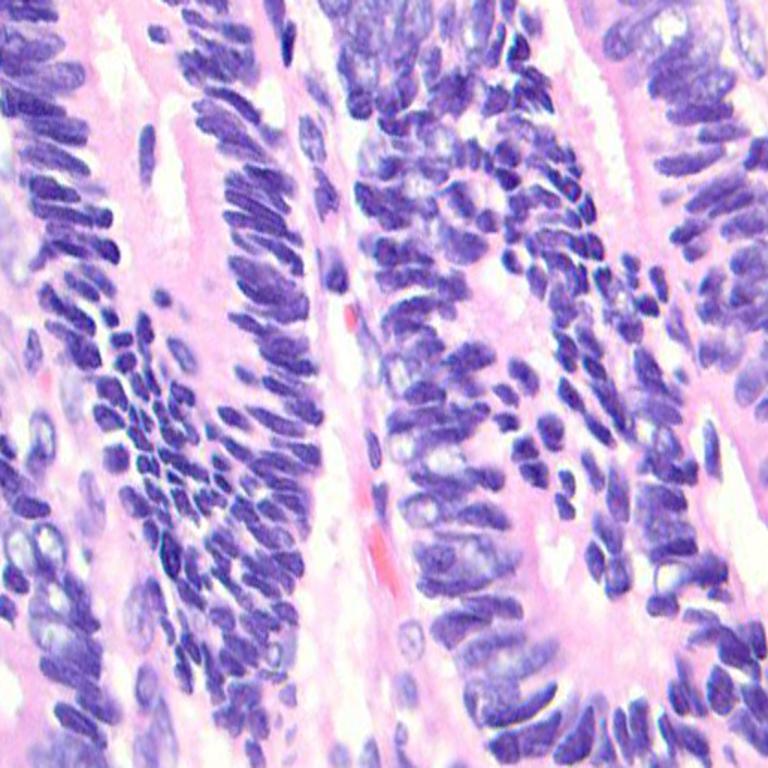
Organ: colon
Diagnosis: adenocarcinomas